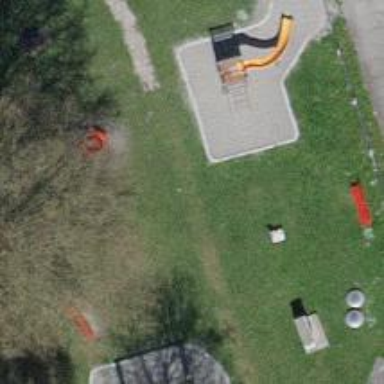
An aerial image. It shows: Playground area for leisure land.